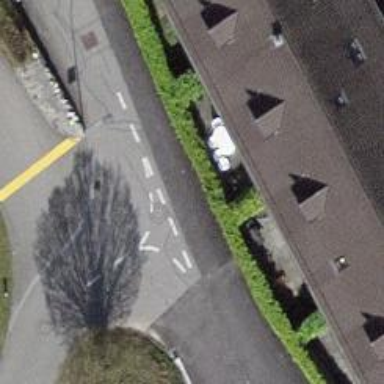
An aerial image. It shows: Residential road.